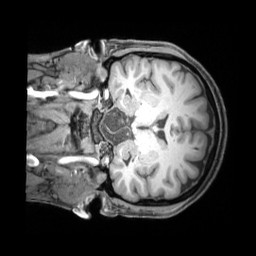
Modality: T1w
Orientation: coronal
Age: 26
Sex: female
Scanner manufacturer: siemens
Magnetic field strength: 3 T
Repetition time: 1.97 s
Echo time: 0.00206 s